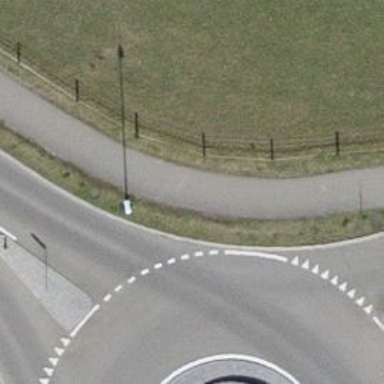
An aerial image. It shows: Cycleway.